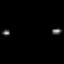
Label: line